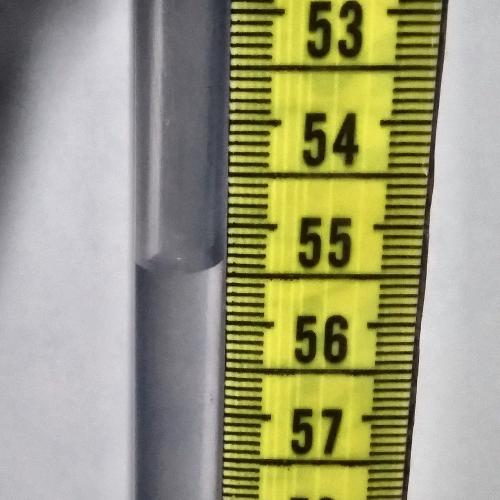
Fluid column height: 55.4 cm